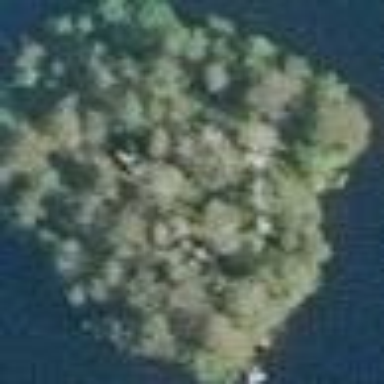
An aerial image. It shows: Image showing island.